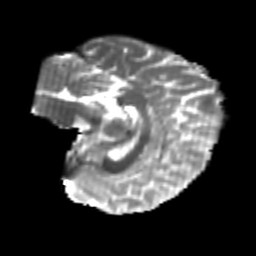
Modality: T2w
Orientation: sagittal
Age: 26
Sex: female
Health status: healthy
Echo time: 0.074 s